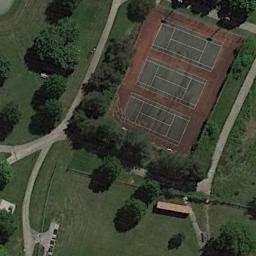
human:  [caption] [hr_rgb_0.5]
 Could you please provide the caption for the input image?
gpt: Tennis court built on the lawn and surrounded by trees .

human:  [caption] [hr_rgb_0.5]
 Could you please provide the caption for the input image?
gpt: There are two tennis courts of the same size in red and green .

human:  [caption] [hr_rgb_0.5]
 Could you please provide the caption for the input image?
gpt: The tennis court is on the grass next to some trees .

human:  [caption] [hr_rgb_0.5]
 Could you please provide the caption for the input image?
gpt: There are many trees near the tennis court .

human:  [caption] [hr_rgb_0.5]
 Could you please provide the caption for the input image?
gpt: There are some green trees and a green meadow beside the tennis court .